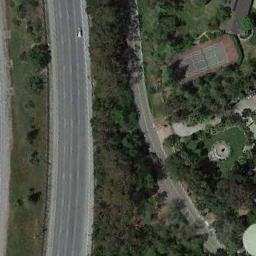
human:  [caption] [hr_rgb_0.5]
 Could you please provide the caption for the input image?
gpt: The tennis court is on the grass next to some trees and roads .

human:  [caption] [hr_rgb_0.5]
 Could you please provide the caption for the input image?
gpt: There are two tennis courts in the upper left corner, one of which is blocked .

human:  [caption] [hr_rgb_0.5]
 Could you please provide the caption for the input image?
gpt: The tennis court is surrounded by trees .

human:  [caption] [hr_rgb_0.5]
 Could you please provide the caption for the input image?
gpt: Tennis court surrounded by trees next to the road .

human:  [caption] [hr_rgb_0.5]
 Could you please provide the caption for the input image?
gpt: There are many green trees near the tennis court .